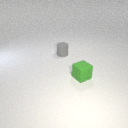
small green rubber cube in front of small gray rubber cylinder